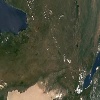
Label: land